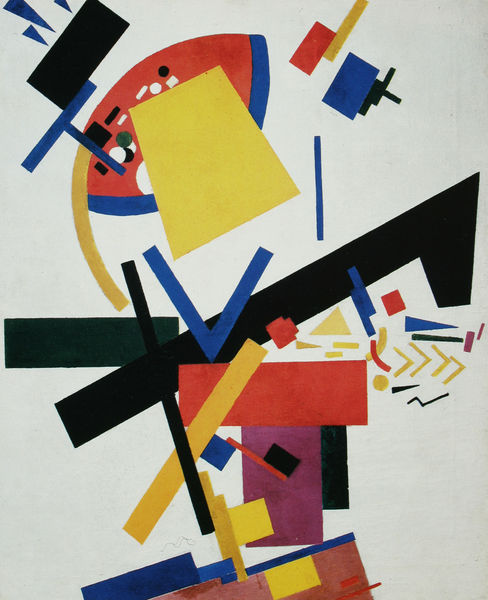
Titel: Suprematismus
Künstler: Kasimir Malewitsch
Standort: St. Petersburg
Institution: Russisches Museum
Schlagwörter: blau, gemälde, kopf, körper, weiß, dreieck, gelb, grün, kubismus, kubistisch, bewegung, bunt, orange, schwarz, rot, arm, spitze, holland, figur, rosa, kreis, rund, ecke, bogen, abstrakt, farben, fläche, flächen, modern, formen, grafik, lila, violett, linien, figuren, industrie, balken, striche, rechtecke, melone, maschine, bla, eckig, rechteck, form, stücke, scheibe, strich, punkt, kreise, halbkreis, quadrate, geometrisch, rauten, picasso, dreiecke, objekt, pfeil, geometrie, quadrat, viereck, kandinsky, purpur, konstruktivismus, winkel, teile, gegenstandslos, miro, spektralfarben, trapez, konstruktivistisch, geometrische, recktecke, grüner punkt